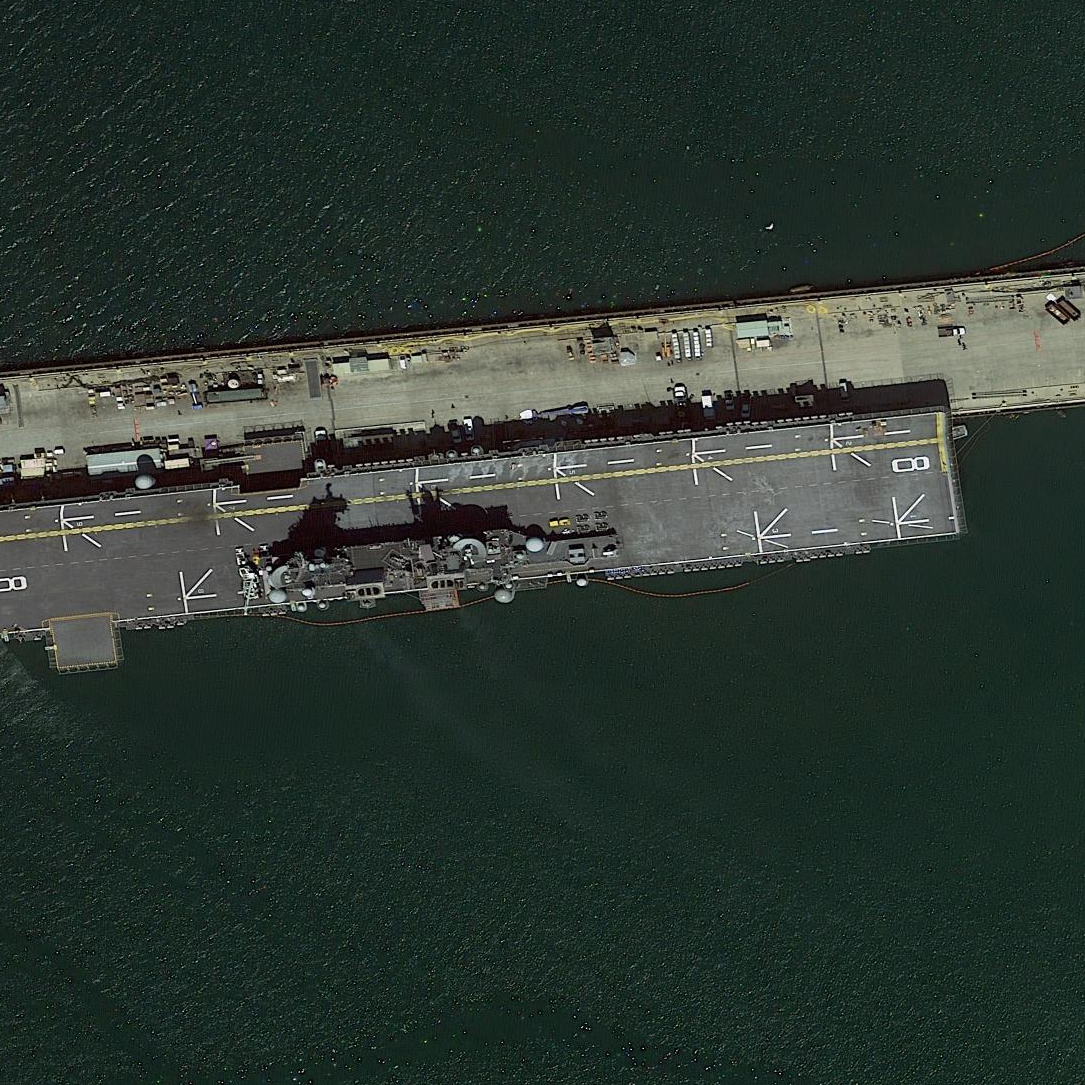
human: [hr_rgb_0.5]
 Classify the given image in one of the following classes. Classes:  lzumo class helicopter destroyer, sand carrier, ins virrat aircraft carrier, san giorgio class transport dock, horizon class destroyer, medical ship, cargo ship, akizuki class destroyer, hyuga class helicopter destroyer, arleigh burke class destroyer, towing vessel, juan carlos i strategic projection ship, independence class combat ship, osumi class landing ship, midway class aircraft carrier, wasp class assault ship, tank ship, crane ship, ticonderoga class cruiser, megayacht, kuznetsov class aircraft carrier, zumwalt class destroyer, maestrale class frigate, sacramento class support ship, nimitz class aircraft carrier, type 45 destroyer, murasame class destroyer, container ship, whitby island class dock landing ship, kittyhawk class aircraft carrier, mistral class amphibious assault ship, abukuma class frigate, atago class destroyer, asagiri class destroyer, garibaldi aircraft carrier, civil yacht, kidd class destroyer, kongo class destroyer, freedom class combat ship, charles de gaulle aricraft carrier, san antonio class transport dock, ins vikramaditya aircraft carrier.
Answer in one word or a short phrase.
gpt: Wasp class assault ship